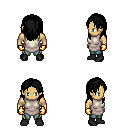
a pixel art fantasy rpg character, male body template, human, tanned skin, white tunic, teal pants, black long hairstyle, gold gloves, black shoes, four views (front, back, left, right), 2x2 character sprite sheet, small pixel art, hard edges, no anti-aliasing